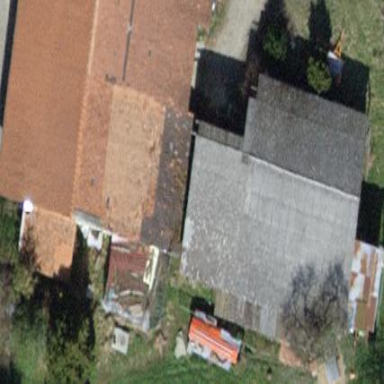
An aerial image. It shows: Farm auxiliary building with gabled roof.